Question: I am having problem with displaying list elements in iPhone
here in the image 'Black' is overlapped with itemdisclosure icon. I tried to style it using text-align: "right" but didn't find any difference. Any help would be appreciated
here is my list code
'''
itemTpl : [
'<p style="font-family:arial;color:black;font-size:20px;">{DESCRIPTION}</p>',
'<div style="font-size: 0.75em; color: darkgray">SKU:{CODE}</div>'
].join(''),
'''
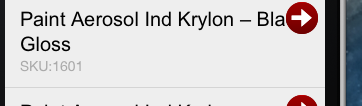
Answer: You should not be having this problem because sencha adjust the itemdisclosure icon based on text.
Anyway, just give width to 'p' tag
'''
.description{
font-family:arial;
color:black;
font-size:20px;
width:90%; // reduce as you wish
}
.code {
font-size: 0.75em;
color: darkgray;
}
'''
'''
itemTpl : [
'<p class="code ">{DESCRIPTION}</p>',
'<div class="description">SKU:{CODE}</div>'
].join(''),
'''
Well, you still want inline style
'''
itemTpl : [
'<p style="font-family:arial;color:black;font-size:20px; width:90%;">{DESCRIPTION}</p>',
'<div style="font-size: 0.75em; color: darkgray">SKU:{CODE}</div>'
].join(''),
'''